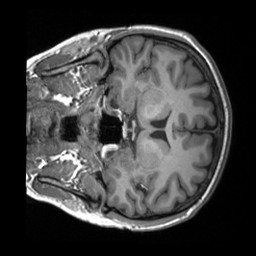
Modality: T1w
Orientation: coronal
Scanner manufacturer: siemens
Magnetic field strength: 3 T
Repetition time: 2 s
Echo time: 0.0023 s